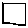
Label: square